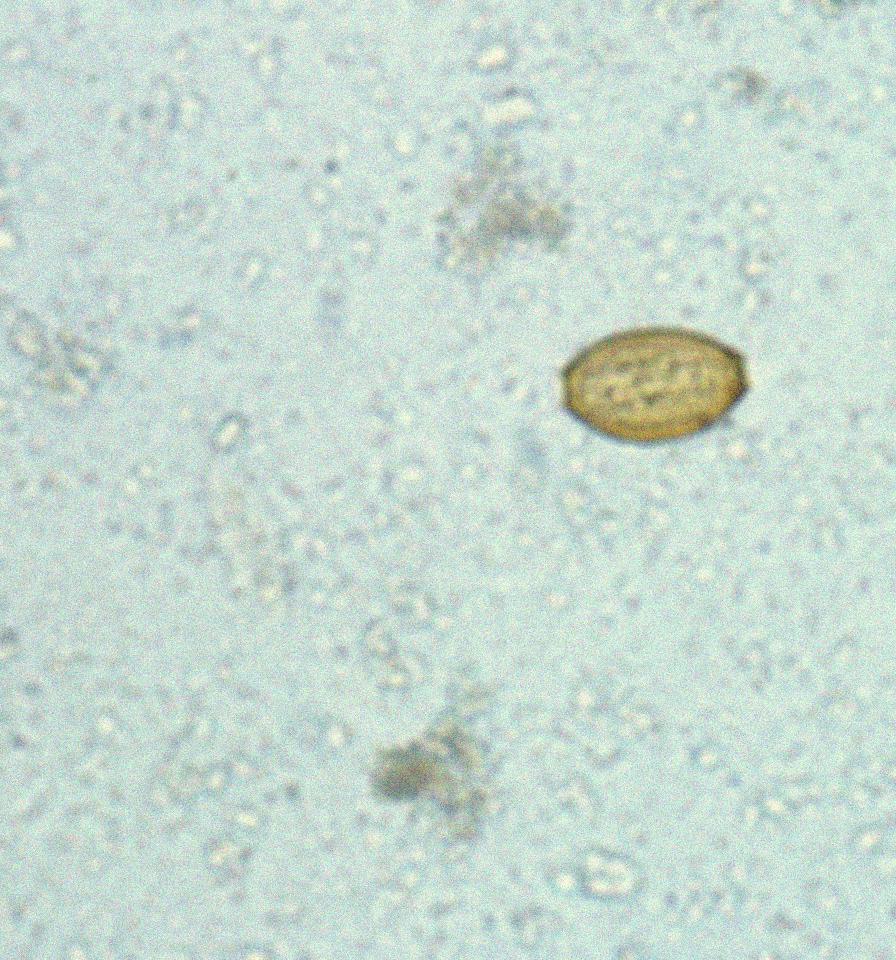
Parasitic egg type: Trichuris trichiura